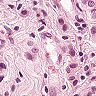
Metastatic tissue present: yes